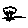
Label: tree